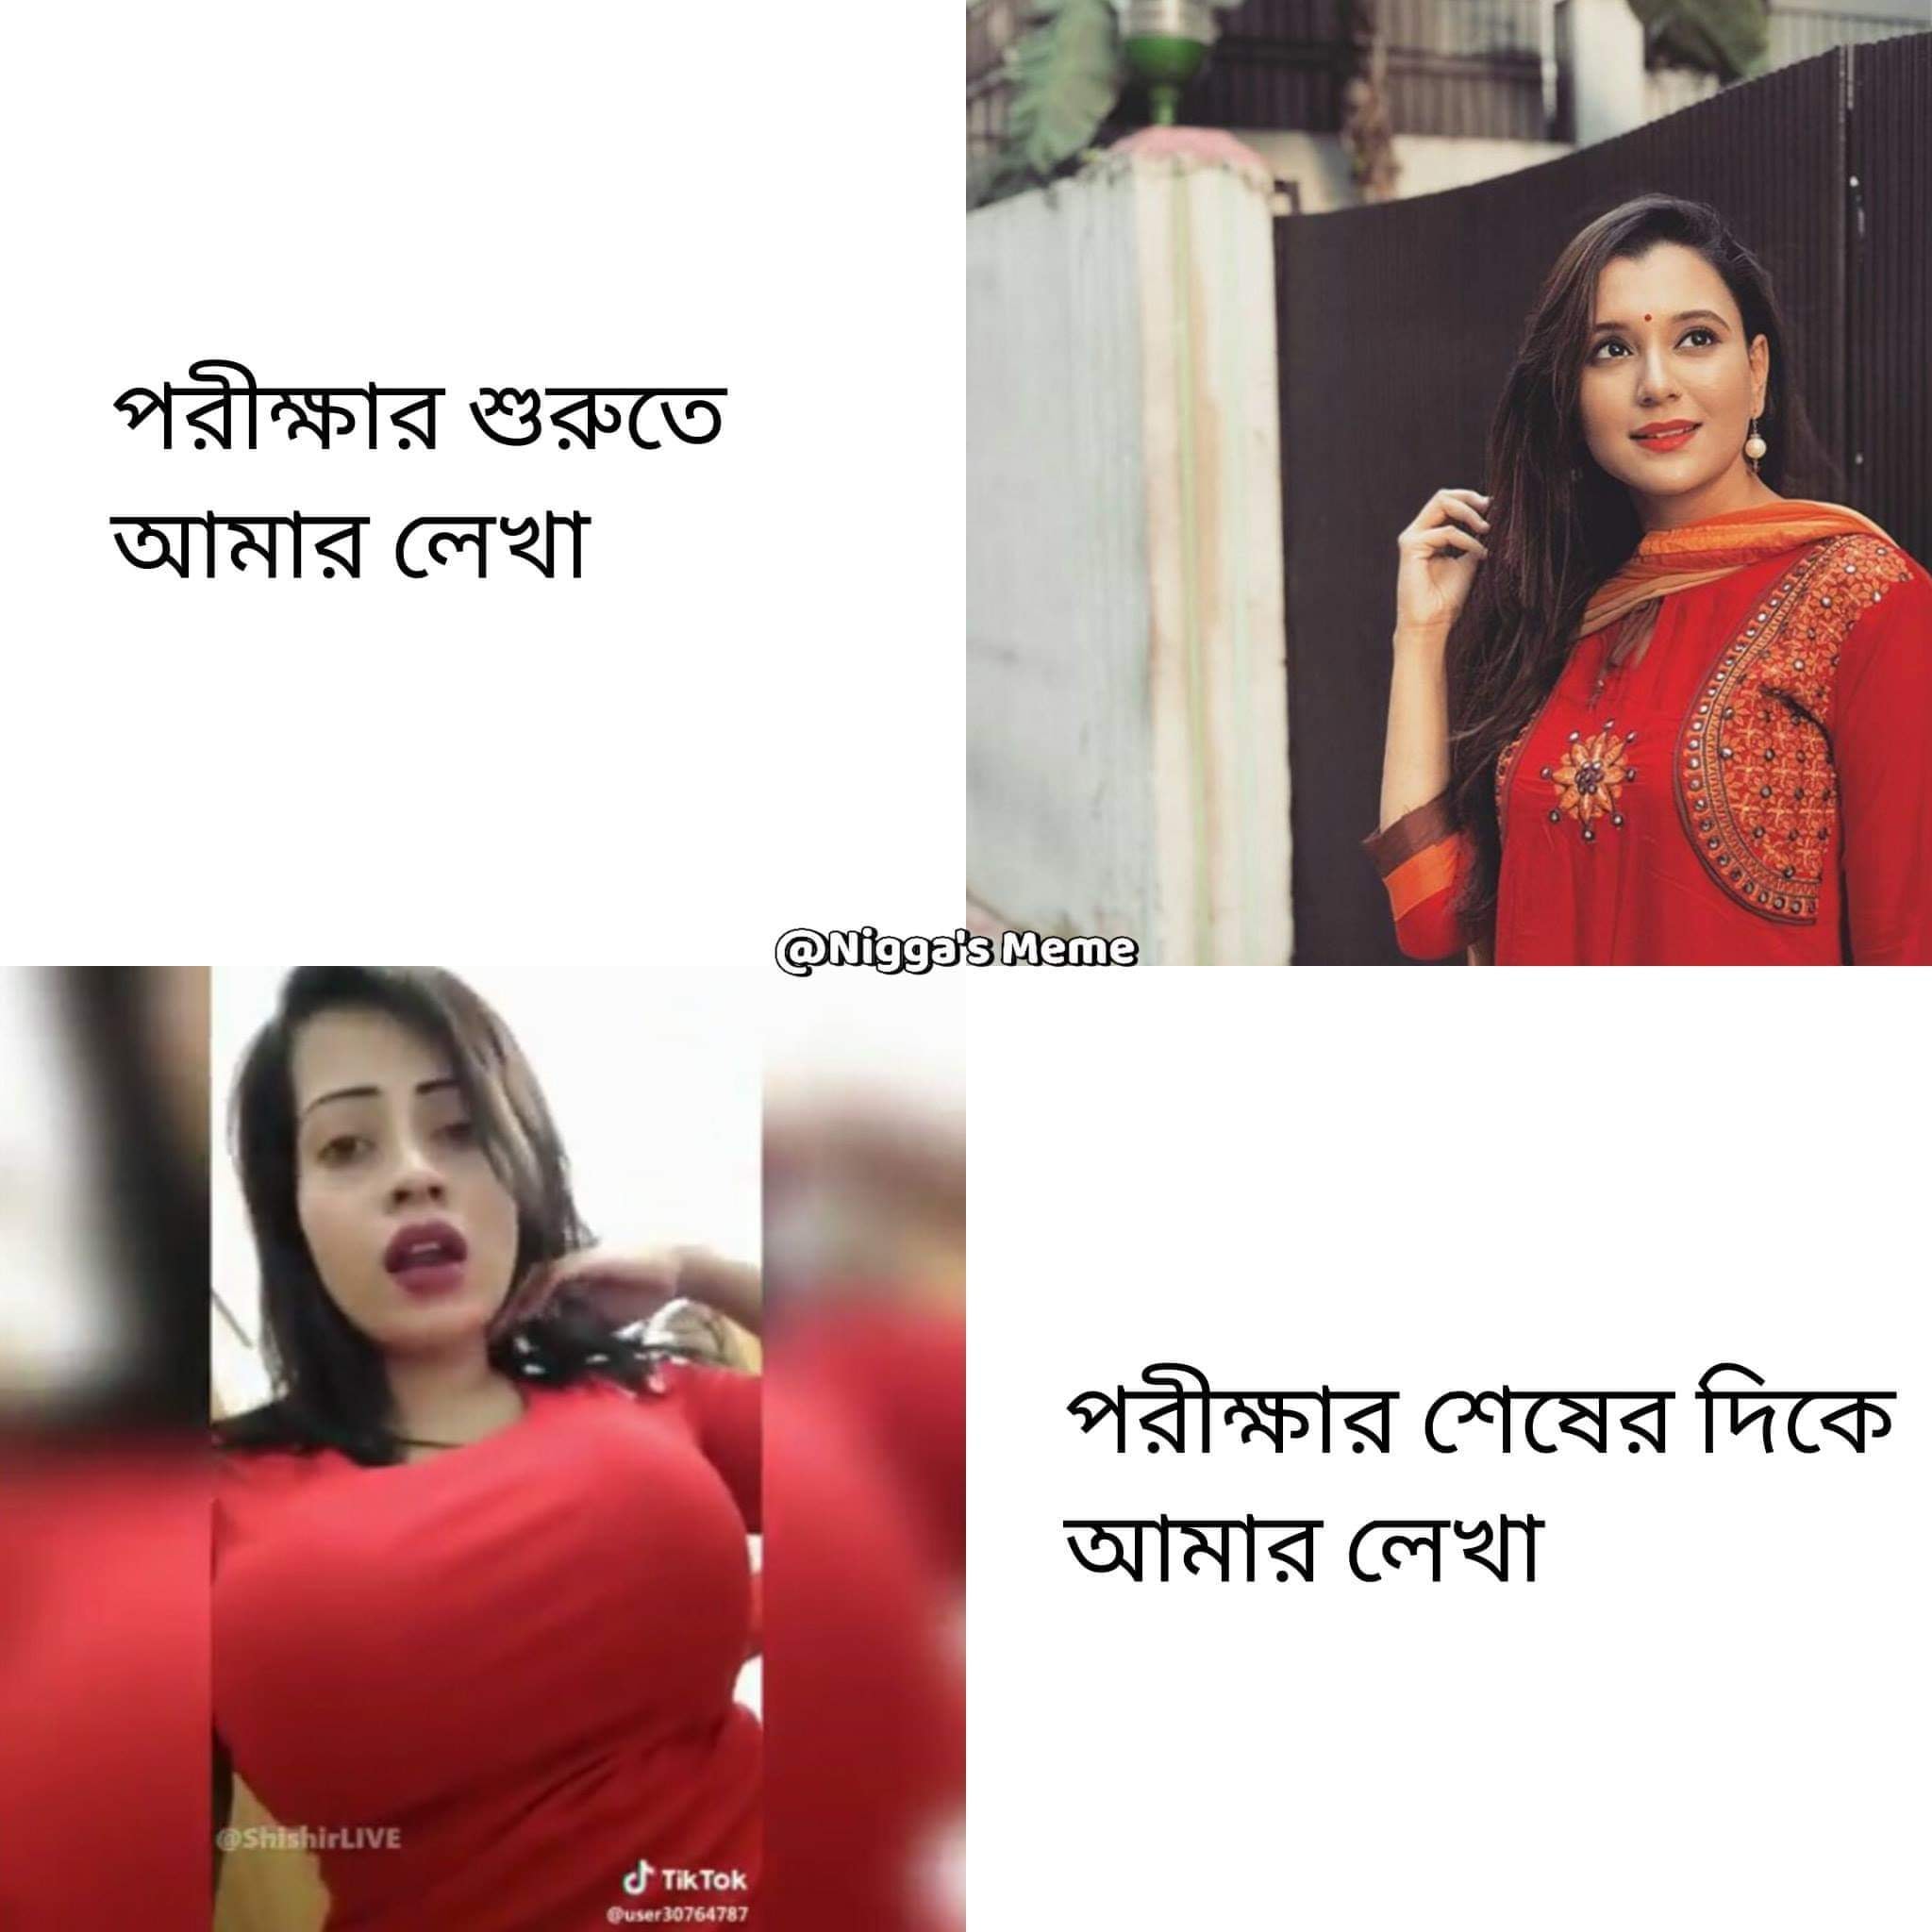
Text:  পরীক্ষার শুরুতে আমার লেখা     পরীক্ষার শেষের দিকে আমার লেখা
Label: Hate
Hate category: Personal Offence
Targeted group: Individual